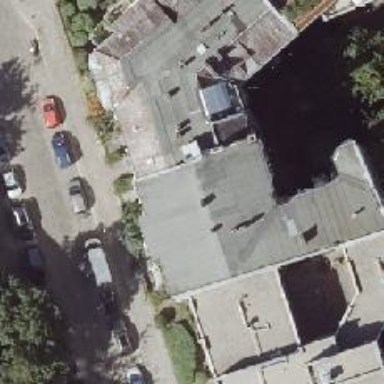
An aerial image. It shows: Hotel.